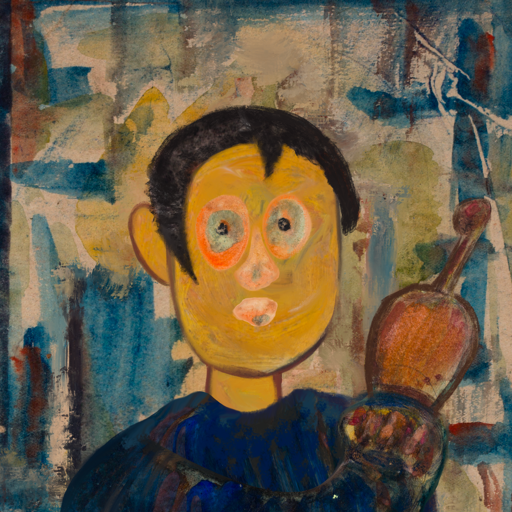
Background: Orphan, Head And Neck Front: After_Raid, Face Front: Childish, Bust: Pipe, Hair Front: Roy_Bahadur, Head Accessory: Blank, Second Necklace: Blank, Necklace: Blank, Baby: Blank